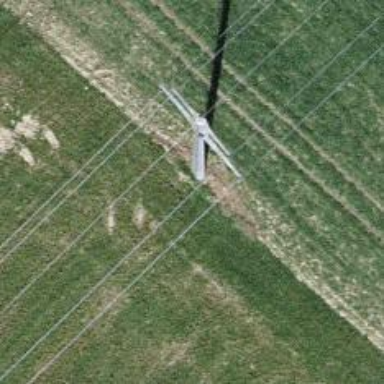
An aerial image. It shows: Power tower.